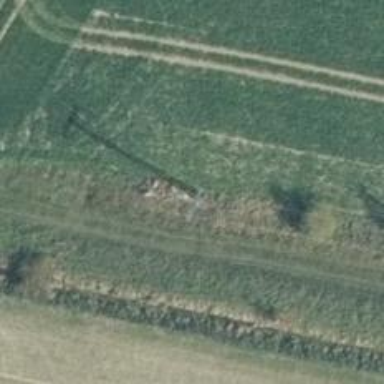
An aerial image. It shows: Power pole.